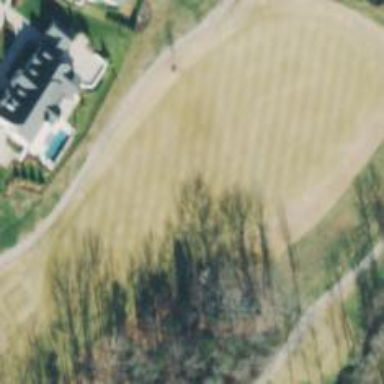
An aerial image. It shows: Scenic golf fairway.